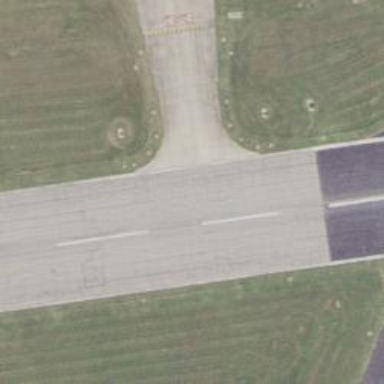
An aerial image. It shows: View of taxiway at the airport.